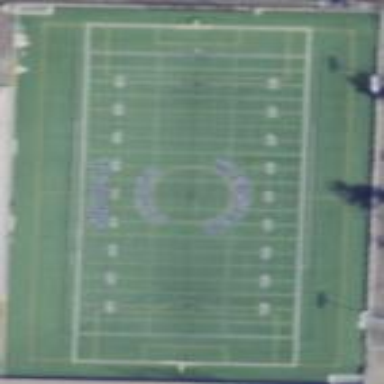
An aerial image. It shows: Pitch with artificial turf used for American football and soccer.